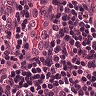
Metastatic tissue present: no